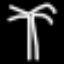
Label: palm tree